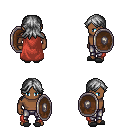
a pixel art fantasy rpg character, male body template, human, dark skin, maroon cape, metal pants, gray loose hair, gray slippers, shield, four views (front, back, left, right), 2x2 character sprite sheet, small pixel art, hard edges, no anti-aliasing